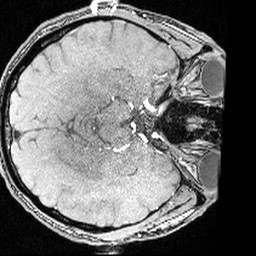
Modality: angio
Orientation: axial
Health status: ill
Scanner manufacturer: siemens
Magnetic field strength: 3 T
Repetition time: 0.022 s
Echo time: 0.00395 s